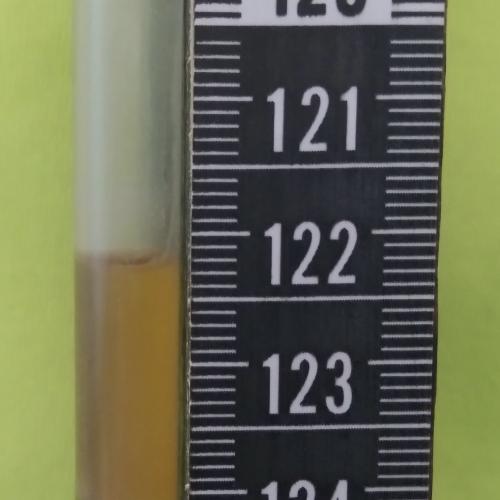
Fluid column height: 122.2 cm